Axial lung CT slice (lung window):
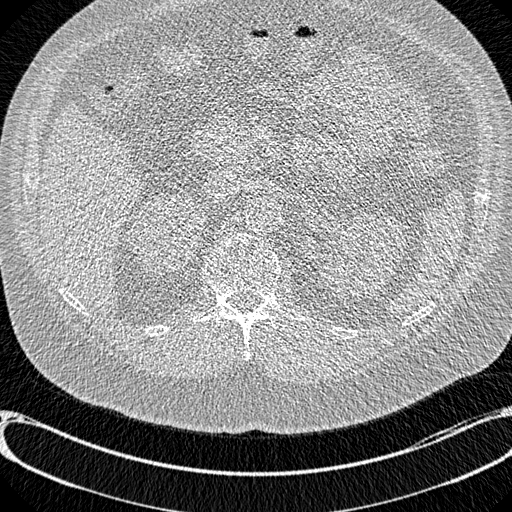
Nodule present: no